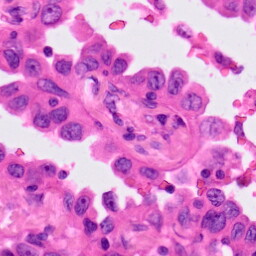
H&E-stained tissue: Lung